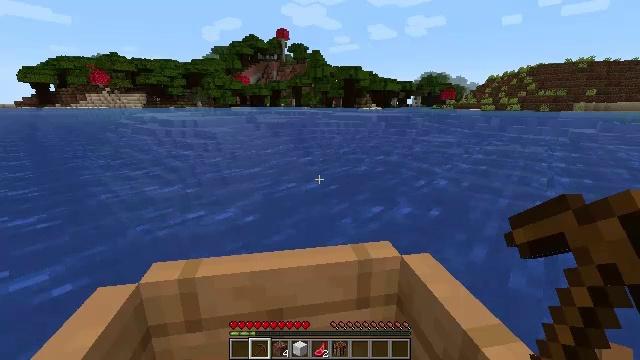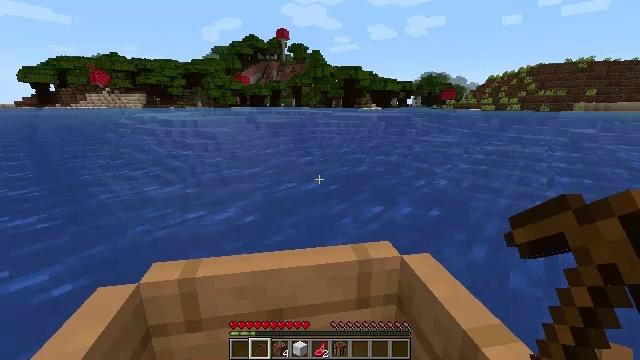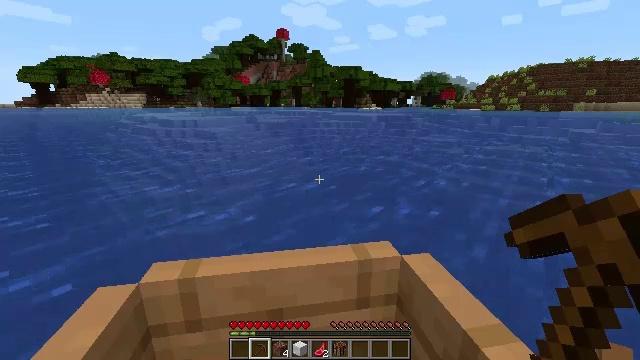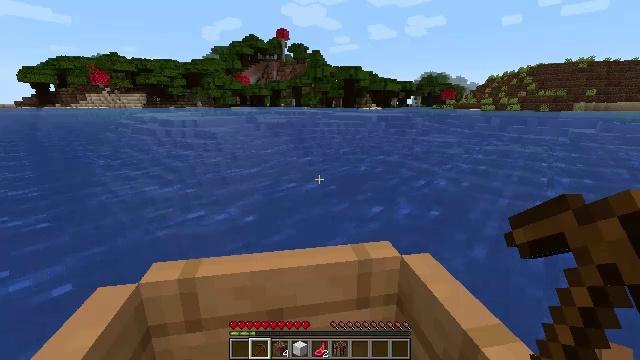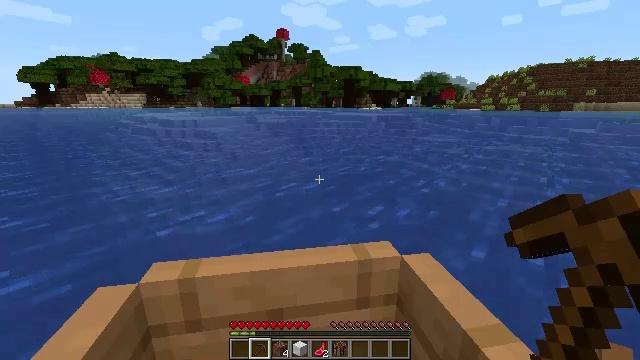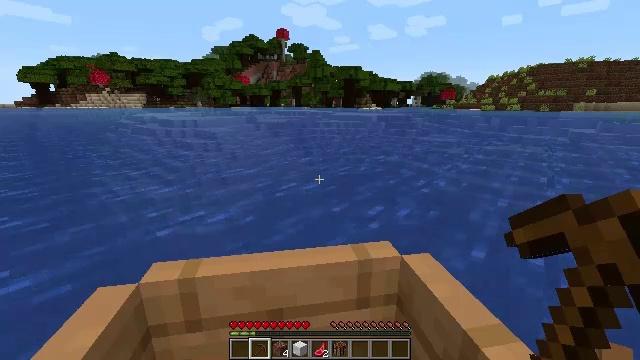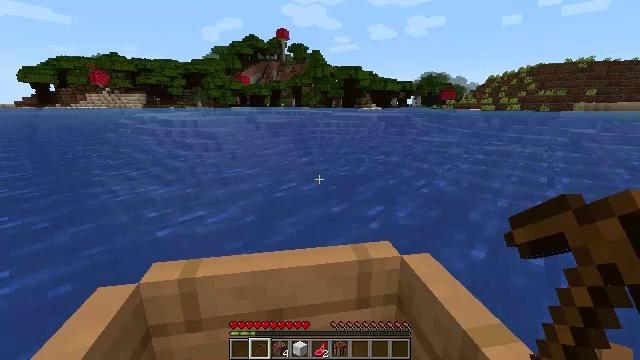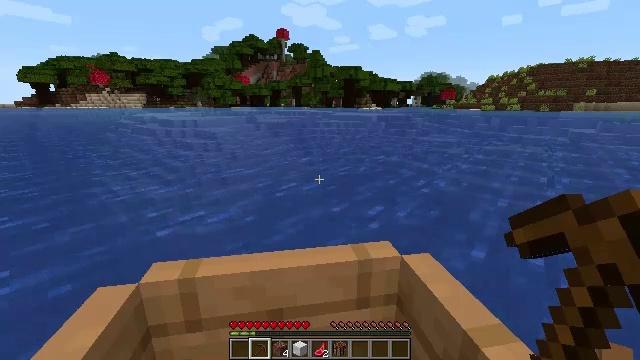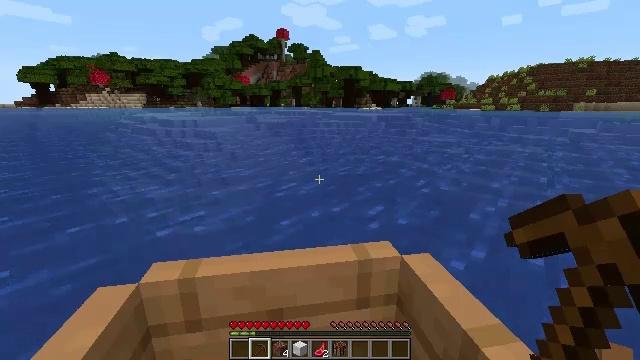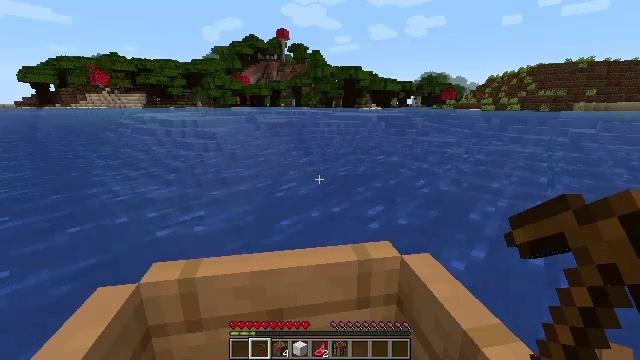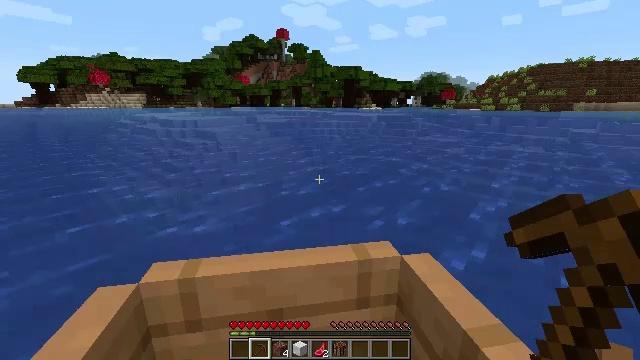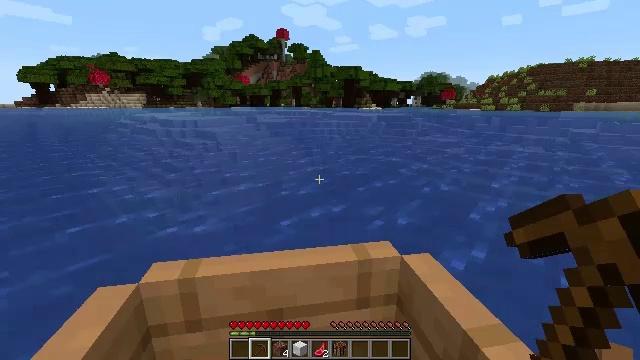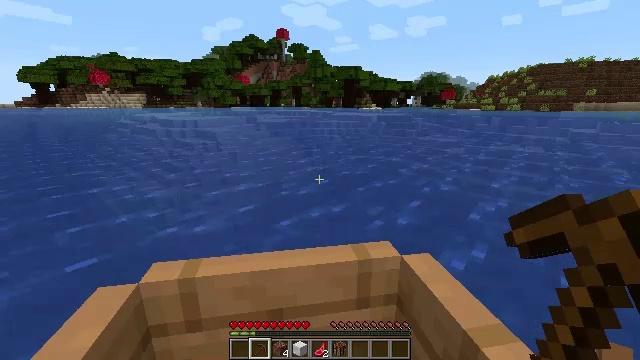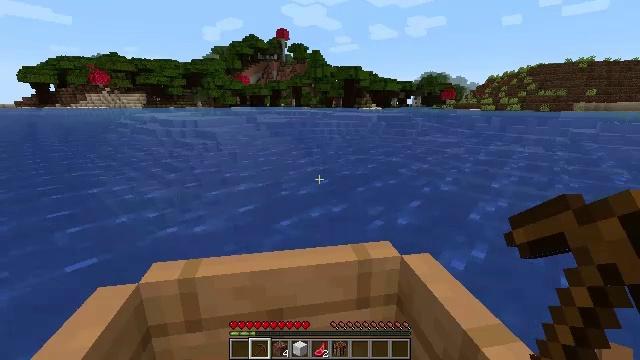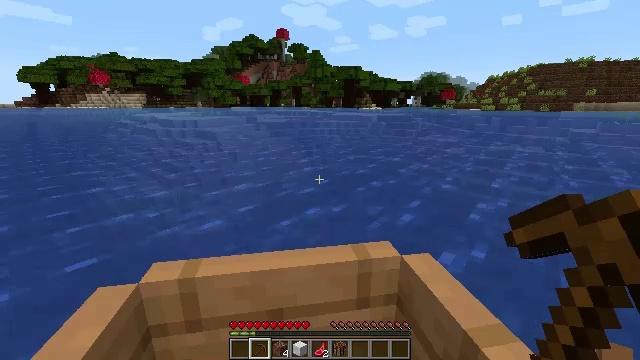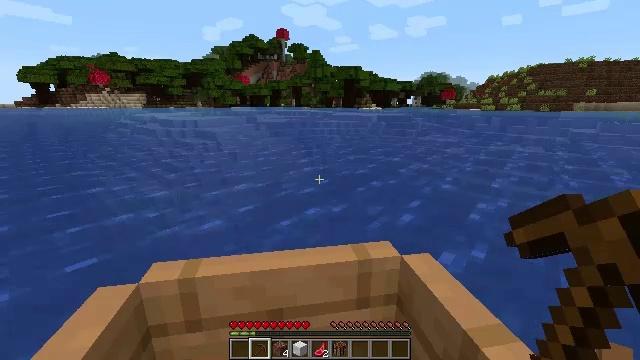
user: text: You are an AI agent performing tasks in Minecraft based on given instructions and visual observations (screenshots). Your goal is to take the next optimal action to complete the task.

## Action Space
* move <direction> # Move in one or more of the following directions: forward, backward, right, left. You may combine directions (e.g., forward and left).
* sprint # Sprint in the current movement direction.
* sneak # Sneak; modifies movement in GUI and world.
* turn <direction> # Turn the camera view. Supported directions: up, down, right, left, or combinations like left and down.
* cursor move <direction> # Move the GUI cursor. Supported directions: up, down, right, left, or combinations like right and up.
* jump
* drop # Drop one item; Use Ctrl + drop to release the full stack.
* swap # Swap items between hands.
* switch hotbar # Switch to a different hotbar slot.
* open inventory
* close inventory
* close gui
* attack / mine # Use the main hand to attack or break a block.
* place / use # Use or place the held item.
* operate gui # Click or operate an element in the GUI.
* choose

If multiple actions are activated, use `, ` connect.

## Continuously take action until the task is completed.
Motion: motion action
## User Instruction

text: Break the dark oak log in the forest.
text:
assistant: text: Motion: no_op
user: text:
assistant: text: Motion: no_op
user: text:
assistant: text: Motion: no_op
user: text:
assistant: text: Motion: no_op
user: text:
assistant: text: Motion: no_op
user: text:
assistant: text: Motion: no_op
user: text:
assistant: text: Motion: no_op
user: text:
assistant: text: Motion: no_op
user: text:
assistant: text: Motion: no_op
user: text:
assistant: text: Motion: no_op
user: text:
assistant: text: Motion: no_op
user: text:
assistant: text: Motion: no_op
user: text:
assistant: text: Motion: no_op
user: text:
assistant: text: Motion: no_op
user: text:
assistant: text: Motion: no_op
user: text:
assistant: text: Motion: no_op
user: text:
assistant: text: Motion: no_op
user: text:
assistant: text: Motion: no_op
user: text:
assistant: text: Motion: no_op
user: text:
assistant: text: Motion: no_op
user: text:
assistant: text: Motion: no_op
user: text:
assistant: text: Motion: no_op
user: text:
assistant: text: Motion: no_op
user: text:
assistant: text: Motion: no_op
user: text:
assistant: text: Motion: no_op
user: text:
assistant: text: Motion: no_op
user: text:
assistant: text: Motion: no_op
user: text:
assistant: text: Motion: no_op
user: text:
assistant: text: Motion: no_op
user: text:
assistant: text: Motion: no_op